【题型】填空题　【知识点】平面几何　【难度】hard
在 $\triangle ABC$ 中，$AB=AC=8$，$BC=6$（如图）. 点 $D$ 在边 $BC$ 上，$DE \perp AB$，$E$ 为垂足，将 $\triangle BDE$ 绕点 $D$ 按顺时针方向旋转后得到 $\triangle B'DE'$，点 $B$、$E$ 分别与点 $B'$、$E'$ 对应，$\angle B'DB = \angle B$，射线 $B'E'$ 与边 $AC$ 交于点 $P$. 如果 $B'E' = 3PE'$，那么 $BD$ 的长是 \underline{\quad\quad\quad}.

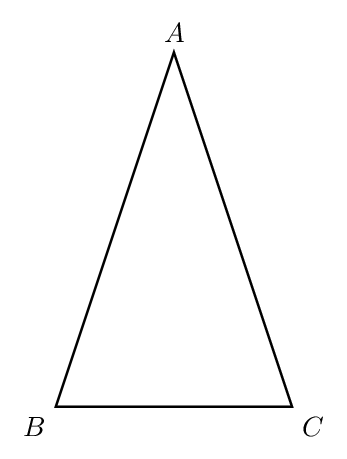
【解答】
\textbf{【答案】4 或 4.8}

\vspace{0.5em}

\textbf{【分析】} 先过点 \(A\) 作 \(AF \perp BC\) 交 \(BC\) 与点 \(F\)，利用等腰三角形的性质以及余弦的定义得出 \(\cos \angle B = \frac{BF}{AB} = \frac{3}{8}\)，然后分两种情况，当 \(P\) 在 \(B'E'\) 的延长线上时和当 \(P\) 在线段 \(B'E'\) 上时，证明四边形 \(B'DCP\) 为平行四边形，根据 \(B'E' = 3PE'\) 设出 \(PE' = x\)，\(B'E' = 3x\)，有旋转的性质得出 \(BE\)，得出 \(BD\)，最后根据余弦的定义求出 \(x\)，进而可得出答案。

\vspace{0.5em}

\textbf{【详解】} 解：过点 \(A\) 作 \(AF \perp BC\) 交 \(BC\) 与点 \(F\)，

\(\because AB = AC\),

\(\therefore AF \perp BC\), \(BF = \frac{1}{2}BC = 3\),

\(\therefore \cos \angle B = \frac{BF}{AB} = \frac{3}{8}\).

分两种情况：当 \(P\) 在 \(B'E'\) 的延长线上时，如下图：

由旋转的性质得出 \(\angle B = \angle B'\)，\(BE = B'E\)。

\(\because \angle B'DB = \angle B\),

\(\therefore \angle B'DB = \angle B'\),

\(\therefore B'P \mathbin{/\!/} DC\).

\(\because AB = AC\),

\(\therefore \angle B = \angle C\),

\(\therefore \angle B'DB = \angle B = \angle C\).

\(\because \angle B'DB + \angle B'DC = 180^\circ\),

\(\therefore \angle C + \angle B'DC = 180^\circ\),

\(\therefore B'D \mathbin{/\!/} CP\),

\(\therefore\) 四边形 \(B'DCP\) 为平行四边形,

\(\therefore B'P = DC\).

\(\because B'E' = 3PE'\),

\(\therefore\) 设 \(PE' = x\)，则 \(B'E' = 3x\),

则 \(B'P = DC = 4x\), \(BE = B'E = 3x\),

\(\therefore BD = 6 - 4x\).

\(\because DE \perp AB\),

\(\therefore \cos \angle B = \frac{BE}{BD} = \frac{3x}{6 - 4x} = \frac{3}{8}\),

解得：\(x = \frac{1}{2}\)，

则 \(BD = 6 - 4x = 6 - 4 \times \frac{1}{2} = 4\)；

当 \(P\) 在线段 \(B'E'\) 上时，如下图：

同理可设 \(PE' = x\)，则 \(BE = B'E = 3x\)，

则 \(B'P = DC = 2x\)，

\(\therefore BD = 6 - 2x\).

\(\because DE \perp AB\),

\(\therefore \cos \angle B = \frac{BE}{BD} = \frac{3x}{6 - 2x} = \frac{3}{8}\),

解得：\(x = \frac{3}{5}\)，

则 \(BD = 6 - 4x = 6 - 2 \times \frac{3}{5} = 4.8\).

综上：\(BD\) 的值为 4 或 4.8，

故答案为：4 或 4.8。

\vspace{0.5em}

\textbf{【点睛】} 本题主要考查了等腰三角形三线合一的性质，解直角三角形的计算，平行四边形的判定和性质，旋转的性质等知识，学会分类思考是解题的关键。
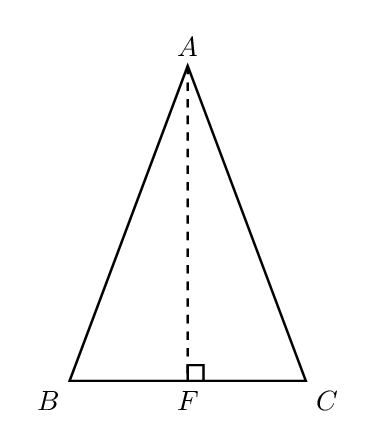
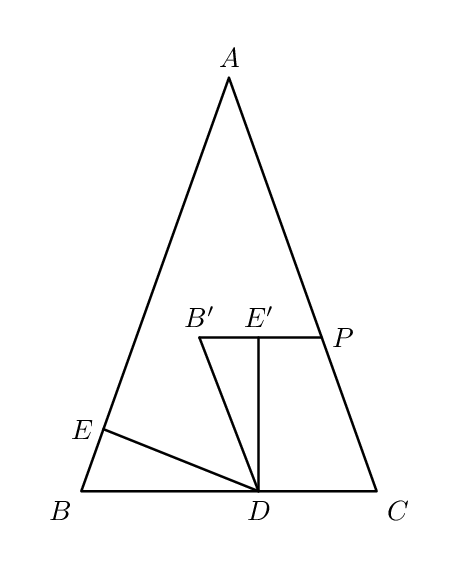
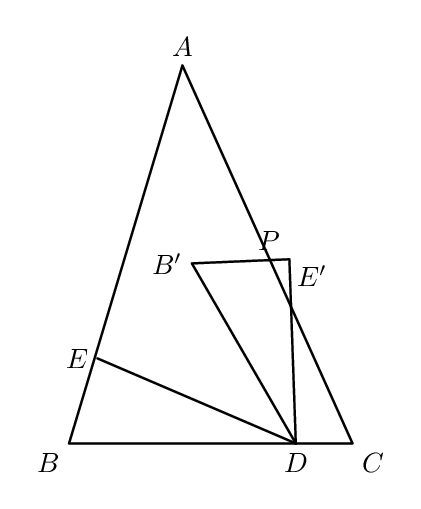